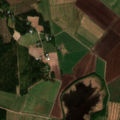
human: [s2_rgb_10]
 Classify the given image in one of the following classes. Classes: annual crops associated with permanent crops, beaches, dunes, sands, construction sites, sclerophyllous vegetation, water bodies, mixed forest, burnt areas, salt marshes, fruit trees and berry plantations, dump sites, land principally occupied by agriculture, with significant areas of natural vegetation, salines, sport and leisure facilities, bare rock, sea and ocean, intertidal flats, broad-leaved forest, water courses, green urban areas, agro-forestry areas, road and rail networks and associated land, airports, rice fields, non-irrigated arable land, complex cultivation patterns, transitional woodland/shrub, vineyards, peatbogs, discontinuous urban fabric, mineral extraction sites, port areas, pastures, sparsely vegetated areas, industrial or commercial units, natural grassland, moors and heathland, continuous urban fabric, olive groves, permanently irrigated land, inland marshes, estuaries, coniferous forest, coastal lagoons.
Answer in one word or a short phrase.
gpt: non-irrigated arable land, coniferous forest, mixed forest, water bodies